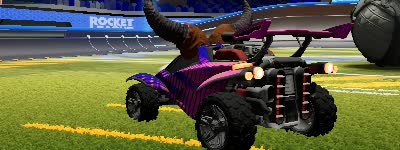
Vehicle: octane